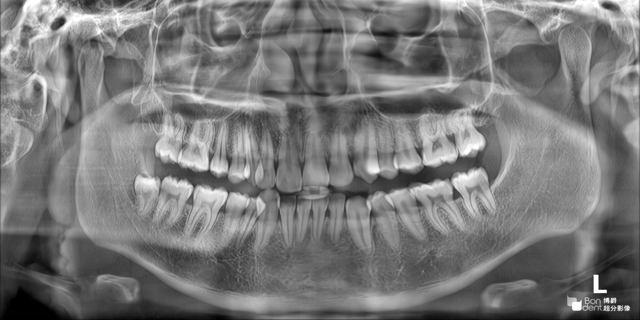
adult